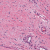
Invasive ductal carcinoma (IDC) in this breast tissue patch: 0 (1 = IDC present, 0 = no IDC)